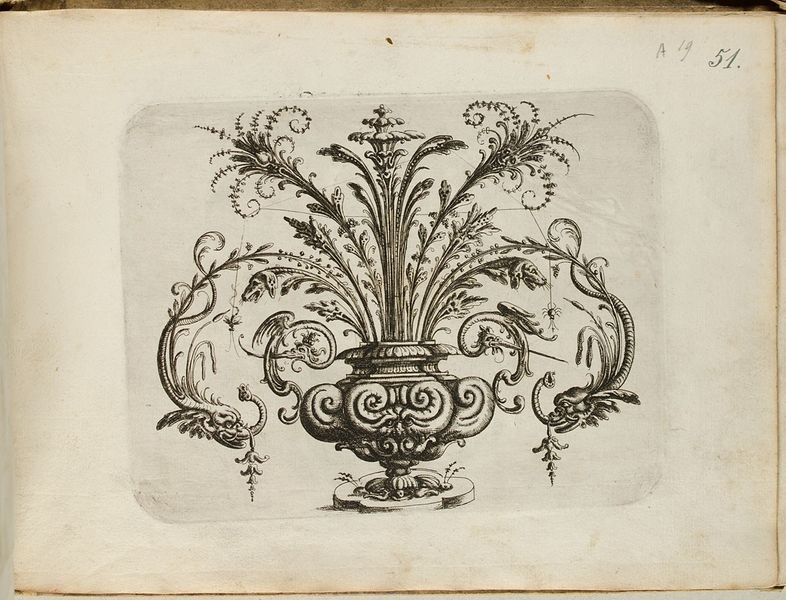
Titel: Groteske Vase mit Knorpelwerk, Blatt aus dem 'Neuw Grotteßken Buch'
Künstler: Christoph Jamnitzer
Standort: Hamburg
Institution: Museum für Kunst und Gewerbe Hamburg
Schlagwörter: krug, vase, topf, papier, grafik, graphik, ornamente, fotografie, photographie, druckgraphik, druckgrafik, radierung, gestalten, fabelwesen, ungeheuer, monster, groteske, fabeltier, fabeltiere, gerippt, zwitterwesen, monstrum, knorpelwerk, reproduktionen, druckerzeugnisse, pflanzenornamente, gefäß, behälter, ornamentstich, vorlageblätter